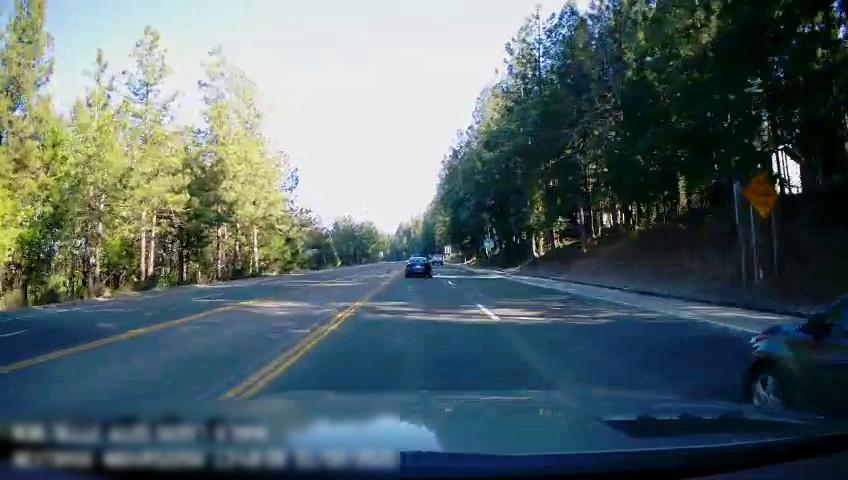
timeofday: Day
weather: Sunny
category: Drivable Space
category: Vehicles | Car
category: Vehicles | Car
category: Vehicles | Truck
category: Lanes | Alternate Lane
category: Lanes | Current Lane
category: Lanes | Current Lane
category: Lanes | Current Lane
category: Lanes | Opposite Lane
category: Lanes | Opposite Lane
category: Traffic | Signs